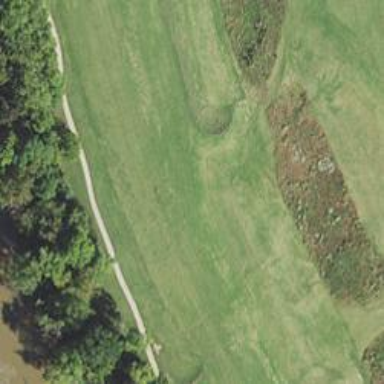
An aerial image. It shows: View of golf hole.